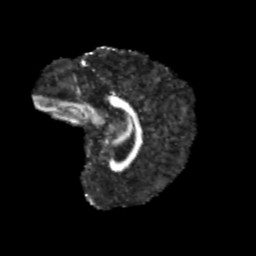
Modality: FA
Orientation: sagittal
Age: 11
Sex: female
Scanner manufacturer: siemens
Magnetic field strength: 3 T
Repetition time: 3.8 s
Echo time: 0.07 s